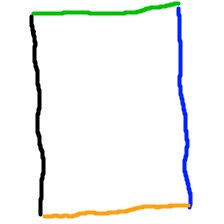
Shape: rectangle